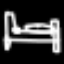
Label: bed